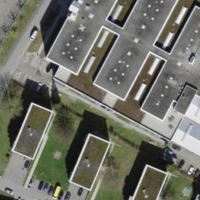
EUNIS habitat code: 54
Species observed at this site:
Primula veris